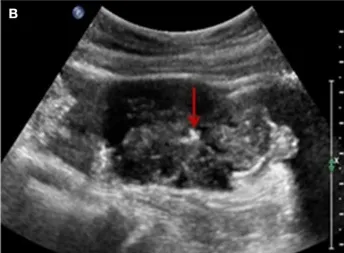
(B,C) Patchy calcification within the mass (red arrow).
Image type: radiology (ultrasound)